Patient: sex M, age 22
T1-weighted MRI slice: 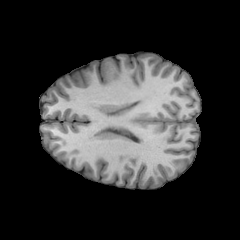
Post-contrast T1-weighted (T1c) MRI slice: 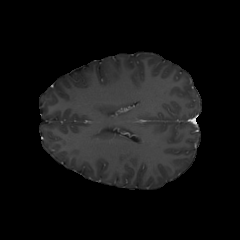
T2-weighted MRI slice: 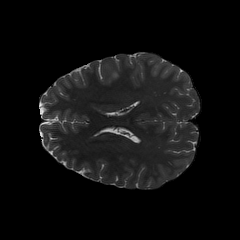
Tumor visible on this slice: yes
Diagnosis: Astrocytoma, IDH-mutant
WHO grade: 2